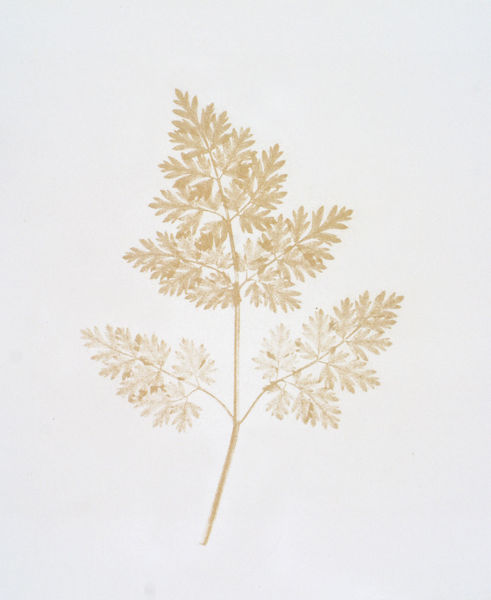
Titel: Fotogramm eines Pflanzenblattes
Künstler: Henry Fox Talbot
Institution: München, Stadtmuseum
Schlagwörter: baum, blätter, weiß, gelb, braun, hintergrund, zeichnung, ast, drei, blatt, pflanze, zart, papier, trocken, sepia, farn, fein, foto, fotografie, stiel, zweig, stengel, druck, stängel, kraut, gepresst, abdruck, presse, gefiedert, biologie, getrocknet, verästelt, talbot, fedrig, fotogramm, 3, fingerig, fiederung, paarig, pressung, bliologie